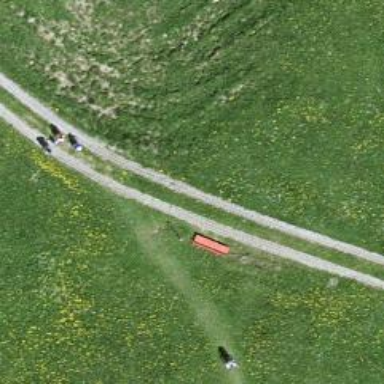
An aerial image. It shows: Bench for seating.